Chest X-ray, PA view. Patient: 56 years old, sex F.
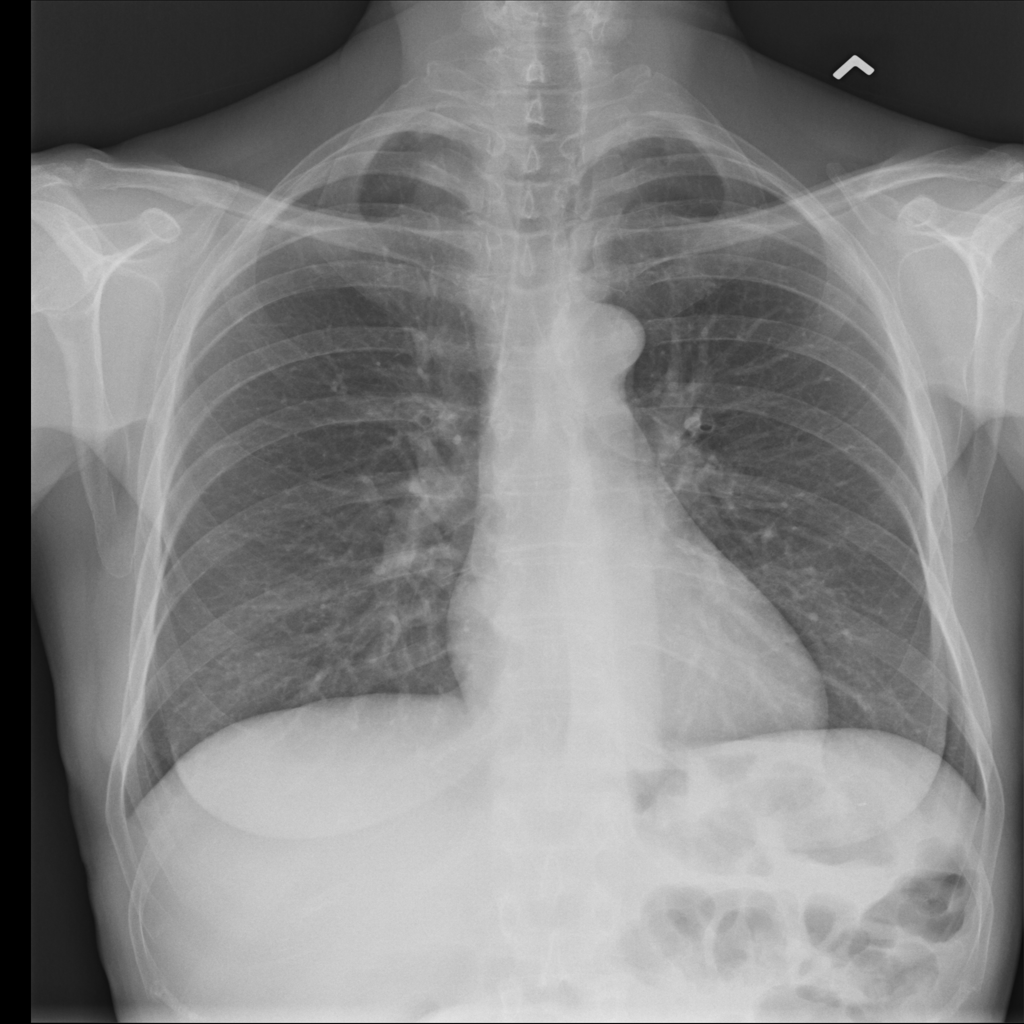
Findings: No Finding